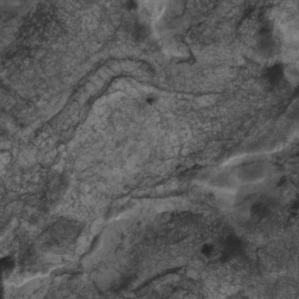
Label: non_frost